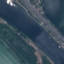
Land use / land cover class: River